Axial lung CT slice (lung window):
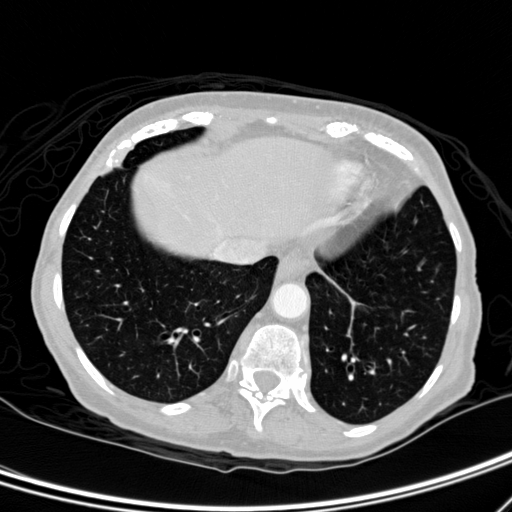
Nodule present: no